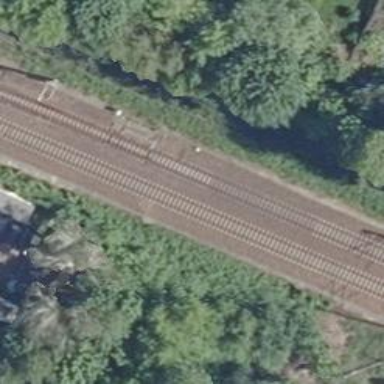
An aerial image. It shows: Railway track with contact lines for electrification.